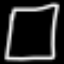
Label: square